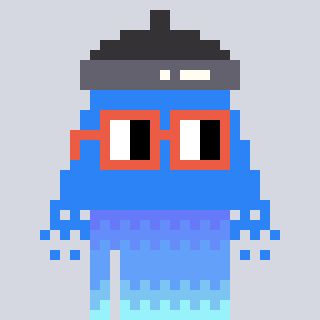
a pixel art character with square orange glasses, a shower-shaped head and a purple-colored body on a cool background